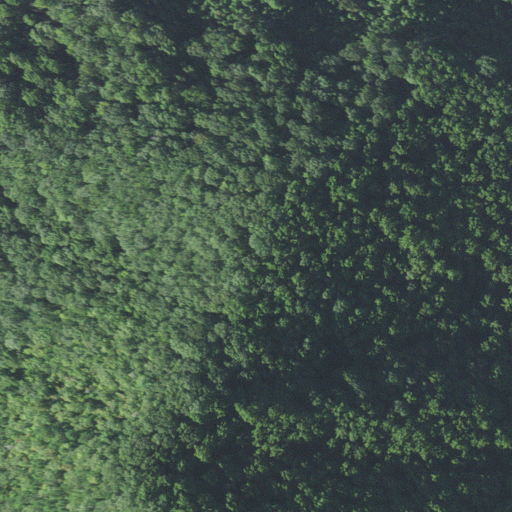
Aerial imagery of ridge(s) in North Carolina named Witness Rock Ridge containing deciduous forest and mixed forest